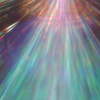
Label: sunburn